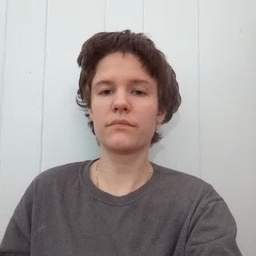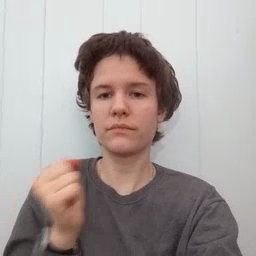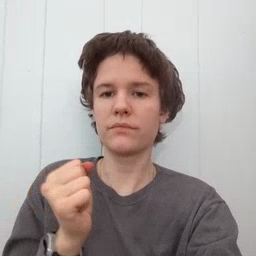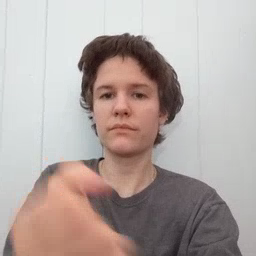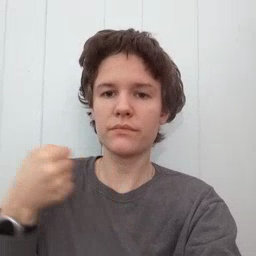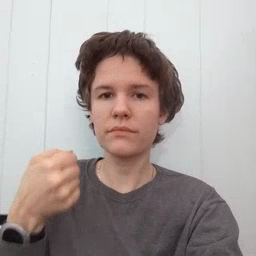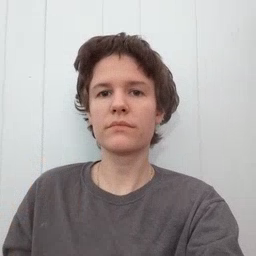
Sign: refrigerator